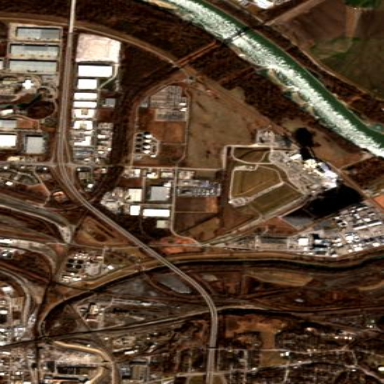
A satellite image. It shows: Industrial area with power plant.